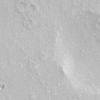
Atmospheric dust classification: not_dusty